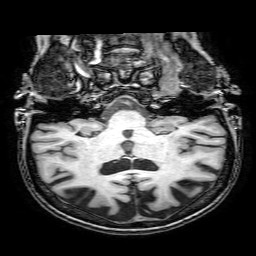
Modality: T1w
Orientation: sagittal
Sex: female
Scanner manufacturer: philips
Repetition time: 0.008153 s
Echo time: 0.00373 s